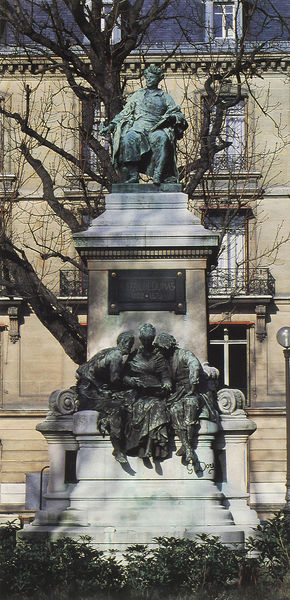
Titel: Alexander Dumas, Detail: Ein Arbeiter, eine Hausfrau, ein Student zu Füßen von Dumas
Künstler: Gustave Doré
Standort: Paris, Place Malesherbes (EU - F)
Schlagwörter: baum, blau, mann, schatten, frauen, gelb, grün, menschen, mädchen, sitzen, fenster, grau, kleid, laterne, licht, säule, unterhalten, weiss, gebäude, haus, diener, sockel, büsche, gewand, drei, pflanzen, skulptur, statue, hecke, kaiser, men, people, thron, tafel, sitting, woman, dichter, inschrift, podest, foto, fotografie, schild, denkmal, gross, volk, sitzfigur, statuen, voluten, schnecken, reading, schrifttafel, podium, tuscheln, trohnen, lammpe, spluptur, grünsapn